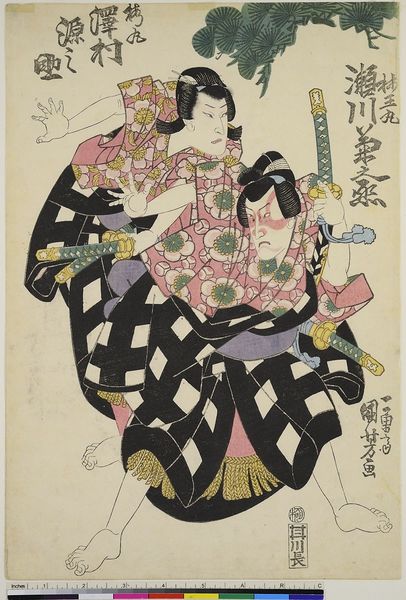
Titel: Die Schauspieler Sawamura Gennosuke II als Umeomaru und Segawa Kikunojo V als Sakuramaru
Künstler: Utagawa Kuniyoshi
Standort: Hamburg
Institution: Museum für Kunst und Gewerbe Hamburg
Schlagwörter: baum, blau, blätter, kampf, frauen, grün, blumen, frau, schwarz, zeichen, muster, tanz, fransen, haare, pflanzen, rosa, füße, holzschnitt, japan, schrift, grafik, schriftzeichen, asien, geisha, druckgraphik, druckgrafik, schwert, säbel, china, zeit, schauspieler, farbholzschnitt, schauspielerin, kimono, samurai, kabuki, edo, reproduktionen, druckerzeugnisse